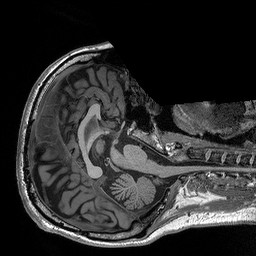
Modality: T1w
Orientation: axial
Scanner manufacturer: siemens
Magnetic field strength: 3 T
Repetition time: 2.3 s
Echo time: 0.00298 s